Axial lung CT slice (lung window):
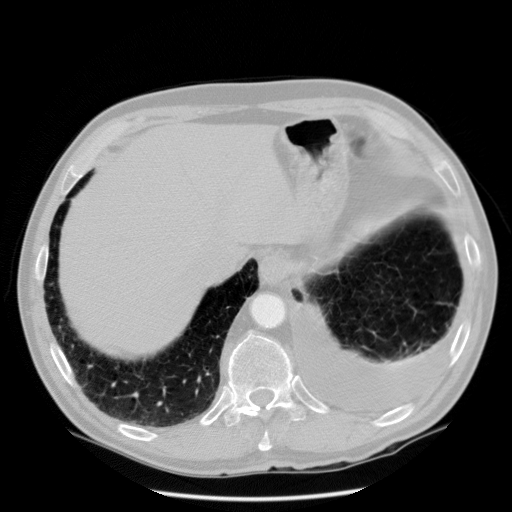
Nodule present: no